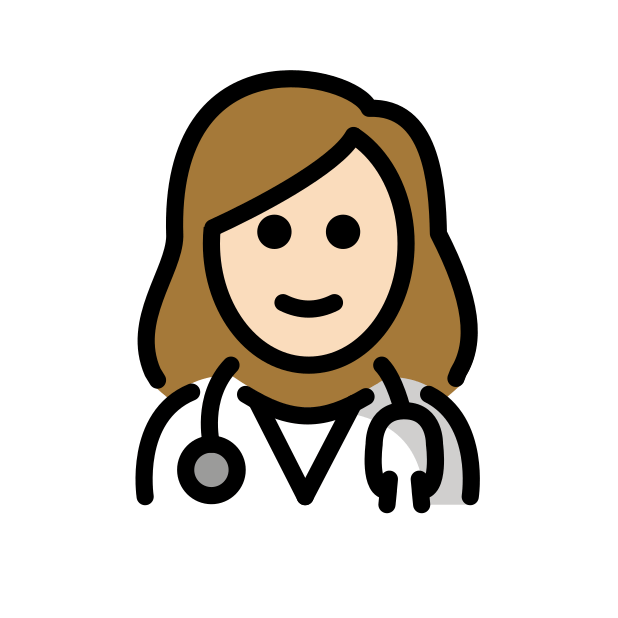
woman health worker: light skin tone